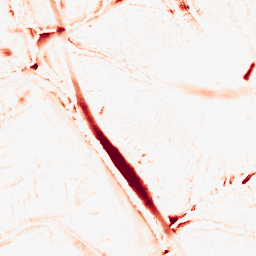
Category: morphological
Decomposition family: morphological_diamond
Decomposition parameters: operation: opening
radius: 15
Upsampling method: bicubic
Upsampling parameters: scale: 2
Upsampling scale: 2